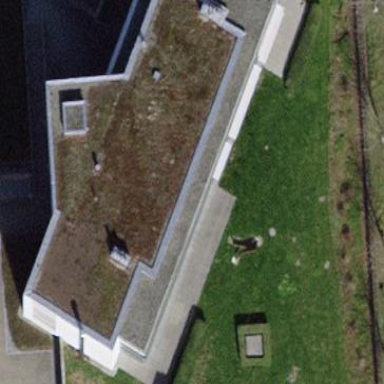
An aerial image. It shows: Apartment building with flat roof.